Interaction volume radius: 10 \u00c5
Interaction volume height: 20 \u00c5
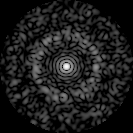
Disorder parameter: 0.8287